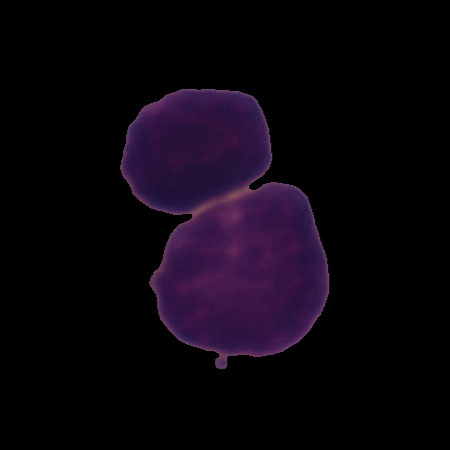
Label: healthy